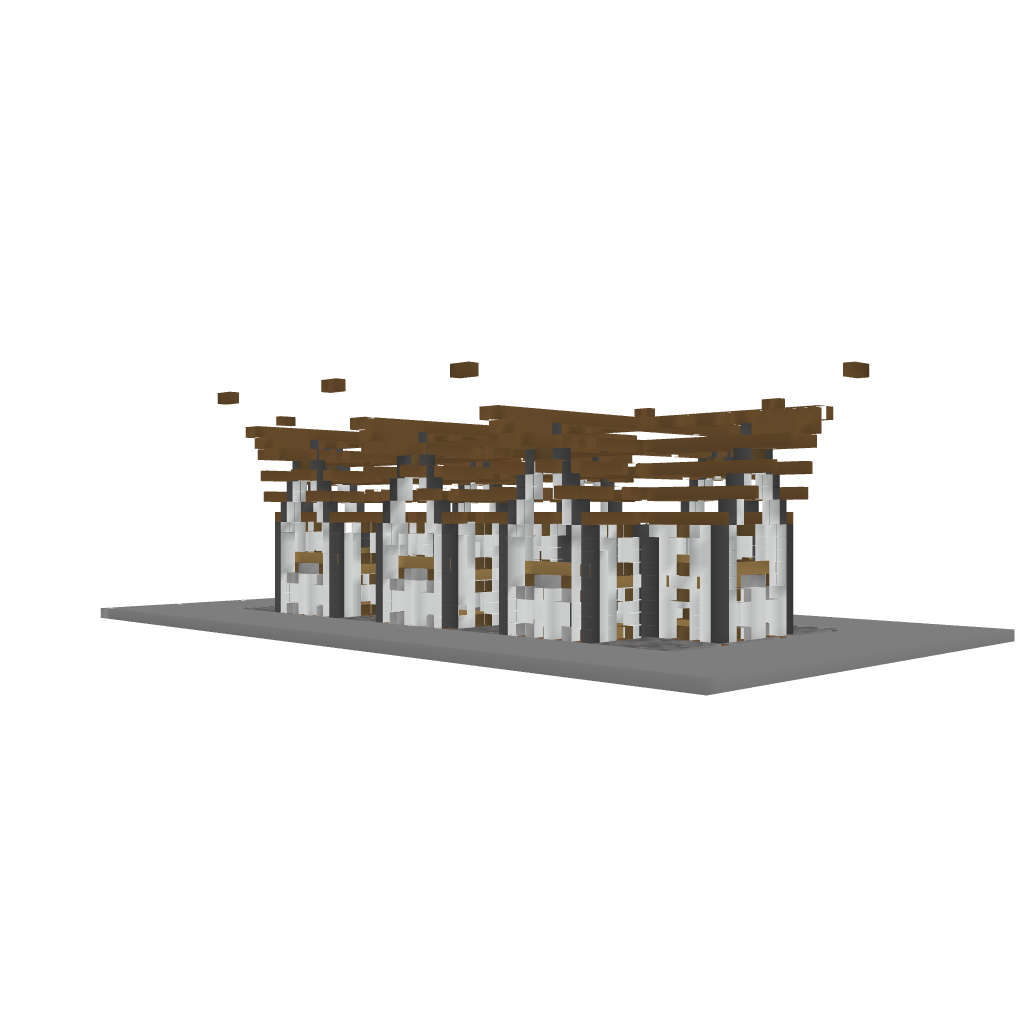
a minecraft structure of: Ordinary Medieval House